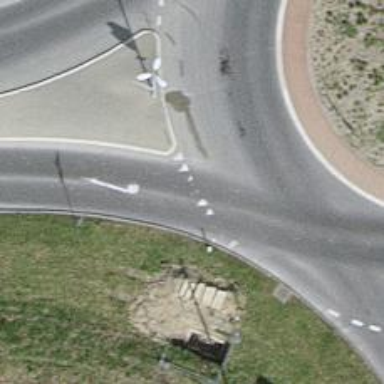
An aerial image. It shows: Road with "give way" sign.